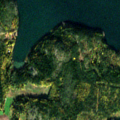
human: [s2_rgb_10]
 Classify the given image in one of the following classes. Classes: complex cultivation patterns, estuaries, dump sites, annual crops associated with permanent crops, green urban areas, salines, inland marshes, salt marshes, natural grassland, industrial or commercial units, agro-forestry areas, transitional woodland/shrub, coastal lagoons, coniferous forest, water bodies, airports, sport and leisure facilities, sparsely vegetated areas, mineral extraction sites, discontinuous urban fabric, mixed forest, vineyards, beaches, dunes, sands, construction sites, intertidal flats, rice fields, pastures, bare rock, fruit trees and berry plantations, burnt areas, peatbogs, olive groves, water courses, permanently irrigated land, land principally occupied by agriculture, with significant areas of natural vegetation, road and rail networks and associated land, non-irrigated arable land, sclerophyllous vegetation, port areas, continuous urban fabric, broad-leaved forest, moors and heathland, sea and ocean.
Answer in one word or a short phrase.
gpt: non-irrigated arable land, coniferous forest, mixed forest, sea and ocean